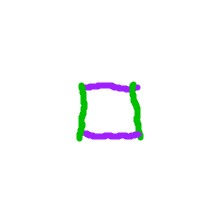
Shape: square